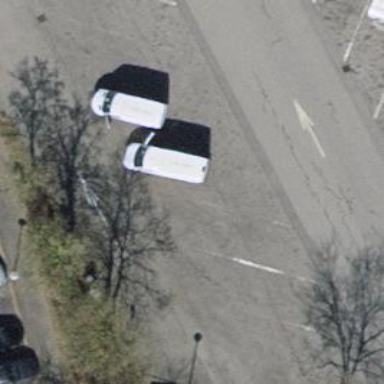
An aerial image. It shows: Bollard barrier.